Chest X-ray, AP view. Patient: 57 years old, sex F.
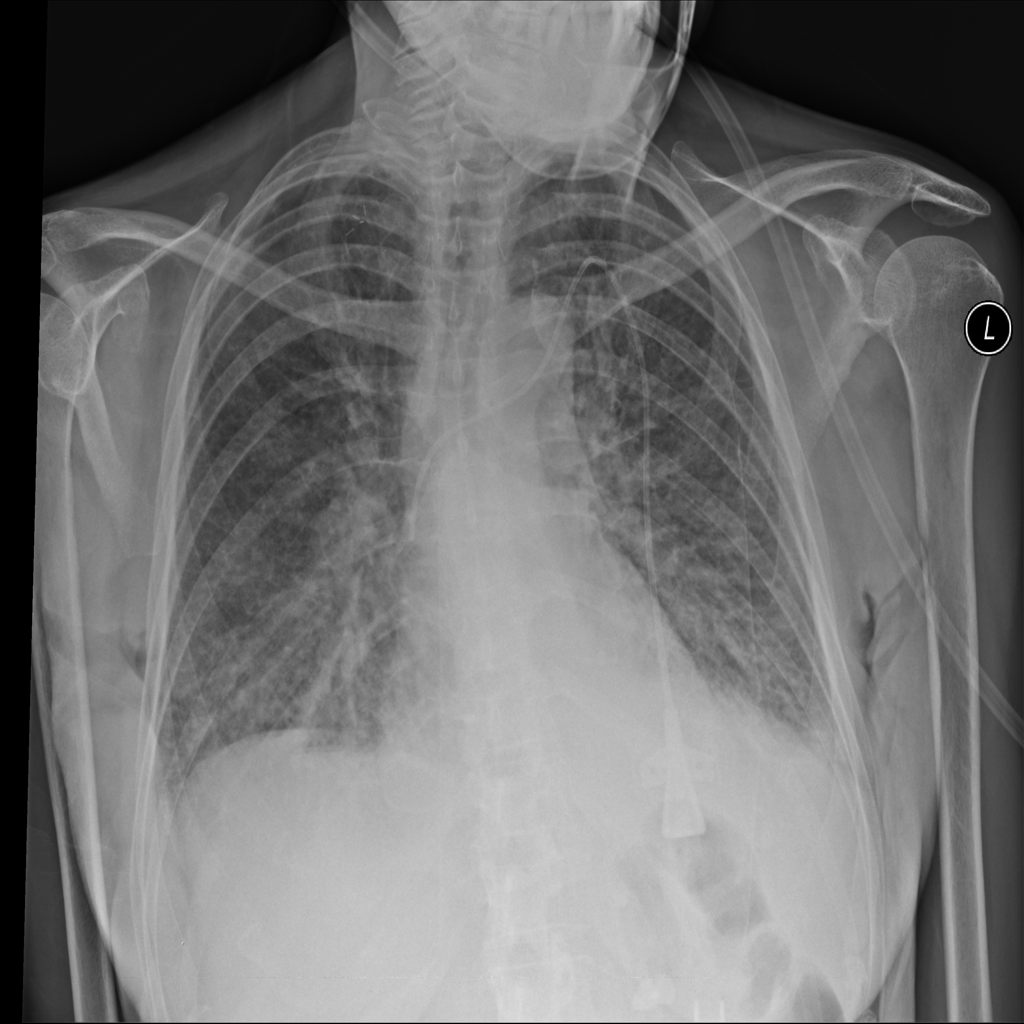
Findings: No Finding